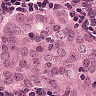
Metastatic tissue present: yes